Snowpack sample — Buffalo Mountain, Silverthorne, Colorado, USA (1/25/25, 10:11 AM MST)
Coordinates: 39.6222, -106.1139
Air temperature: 22 °F
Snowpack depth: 110 cm
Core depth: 40 cm
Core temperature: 46.4 °F
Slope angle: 12°, slope face: 102°
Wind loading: high
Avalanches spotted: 0
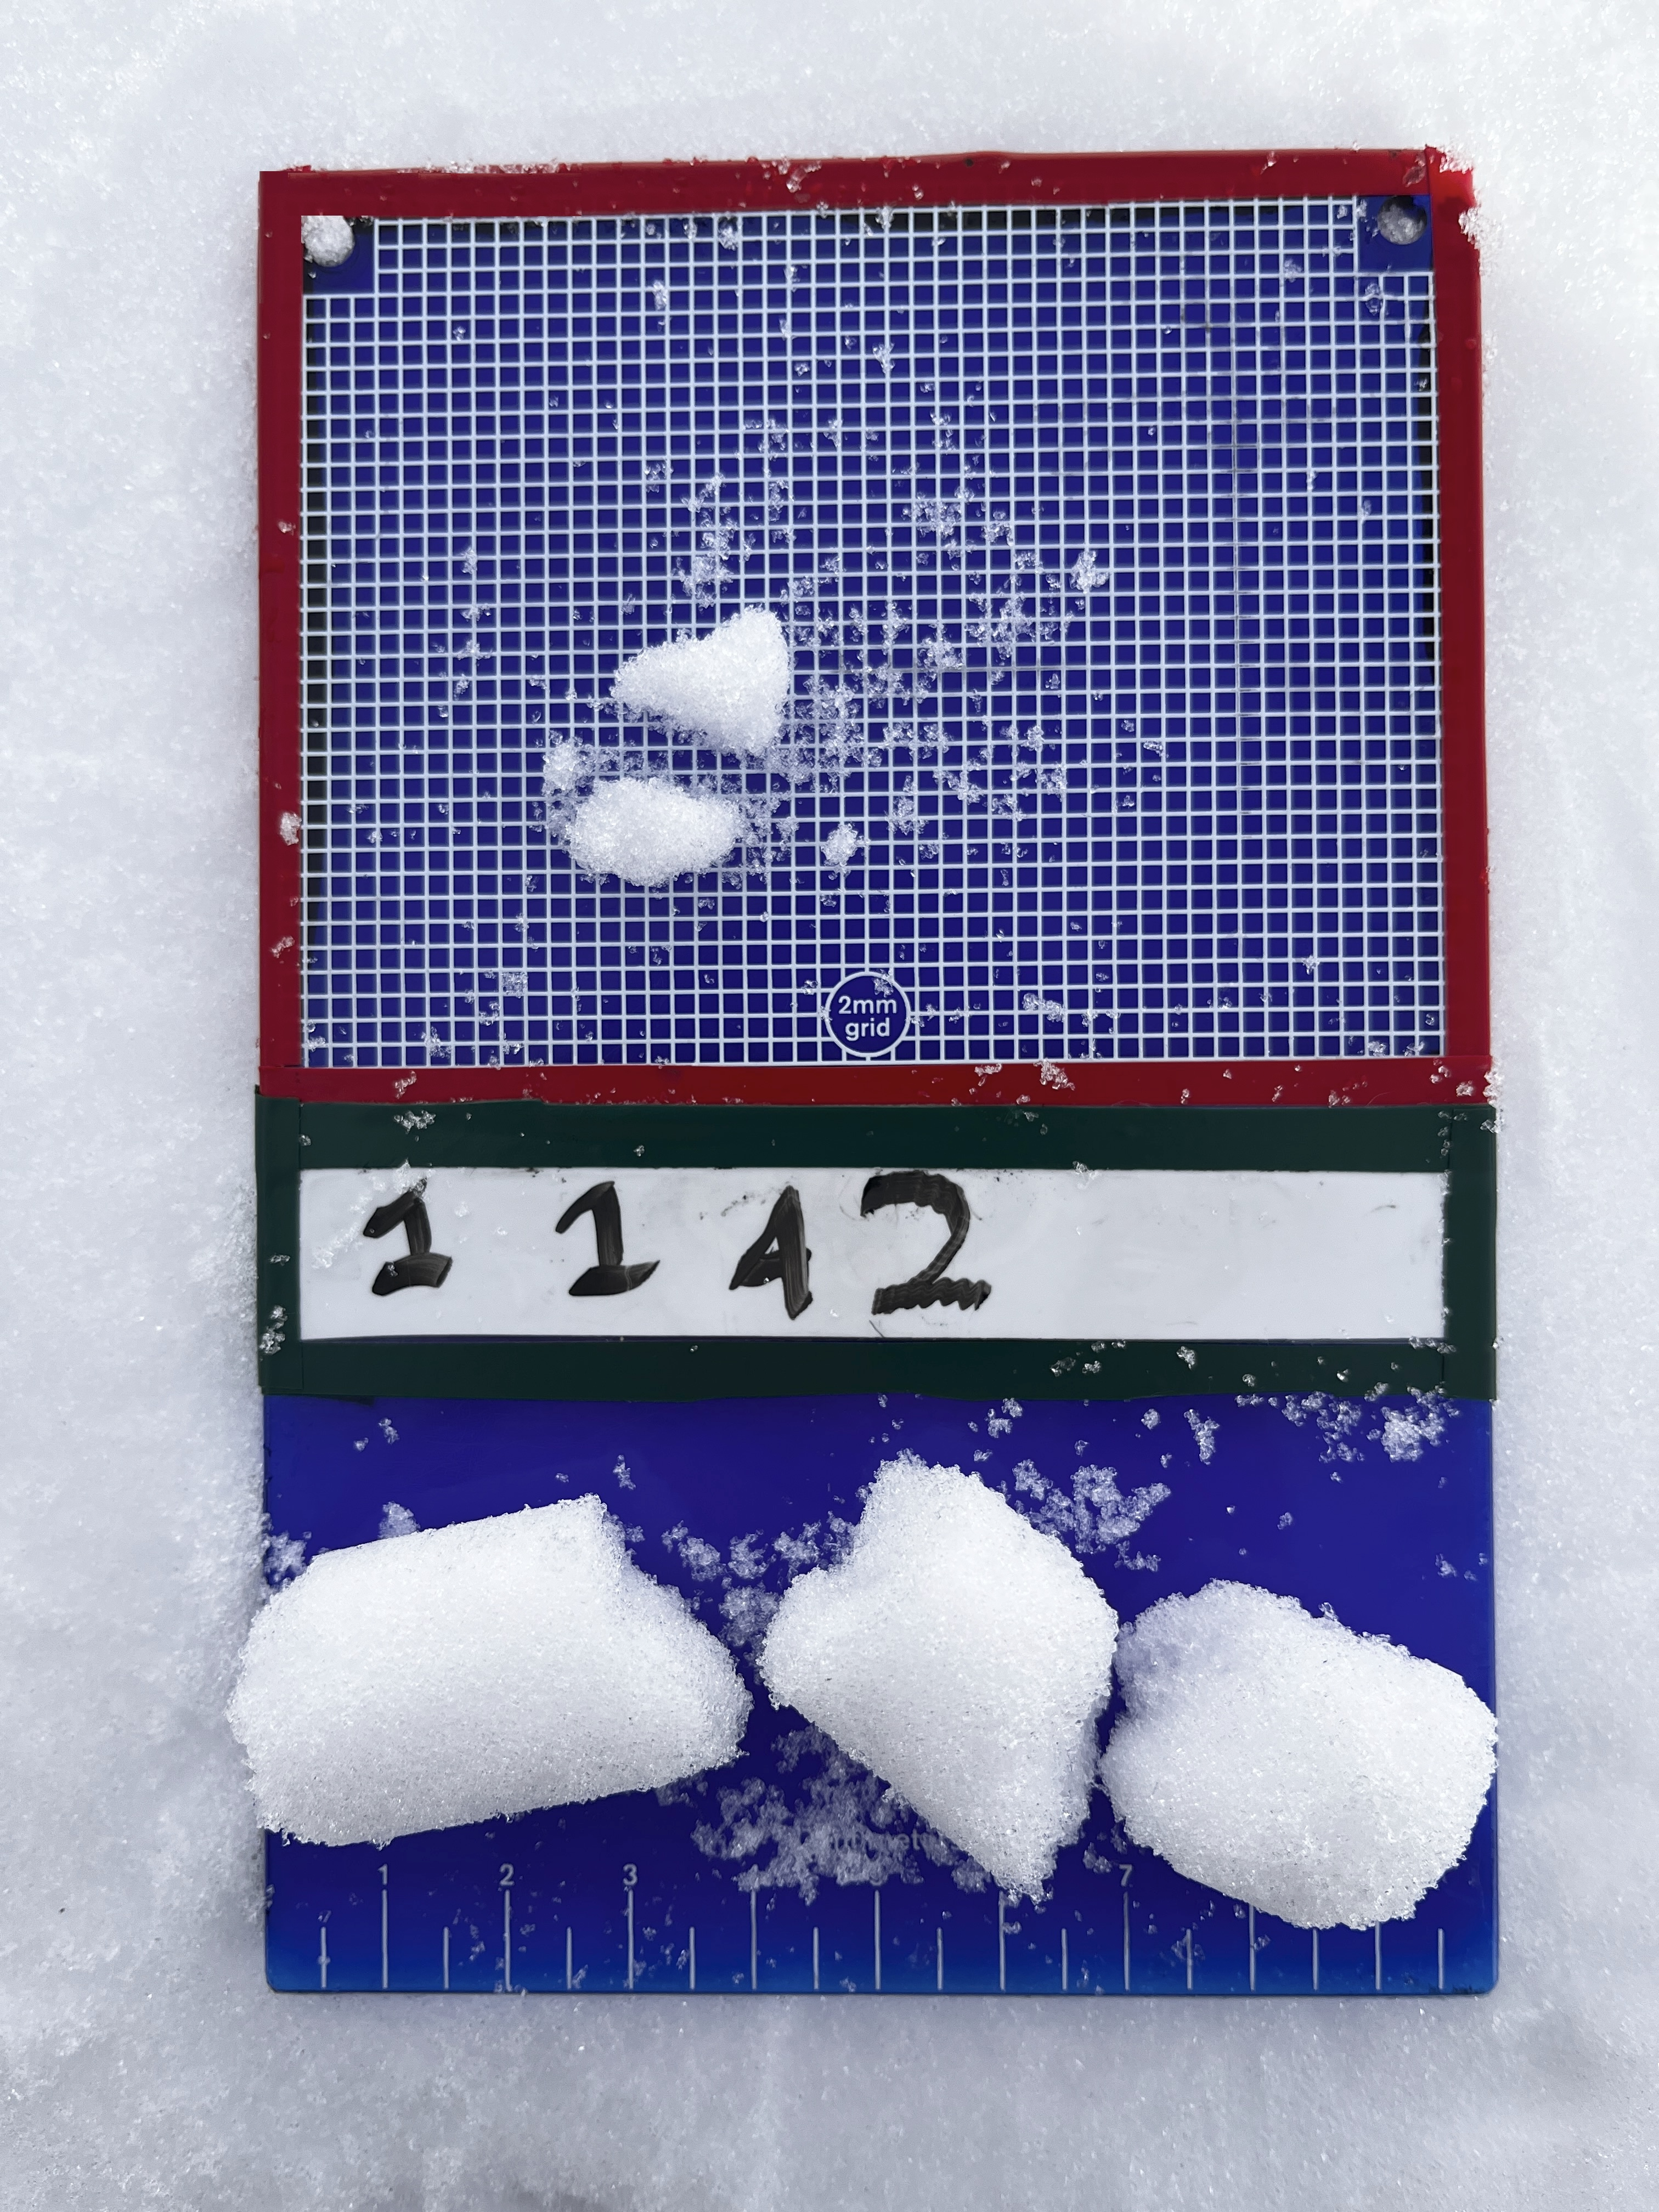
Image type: crystal_card
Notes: No avalanches nearby, collected on the outskirts of a fire break 15 meters from the treeline, on way to Buffalo and Red Mountain